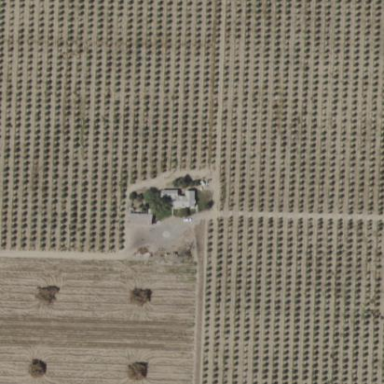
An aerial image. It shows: Vineyard.